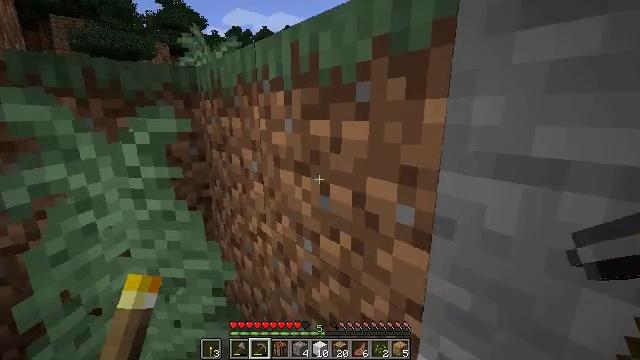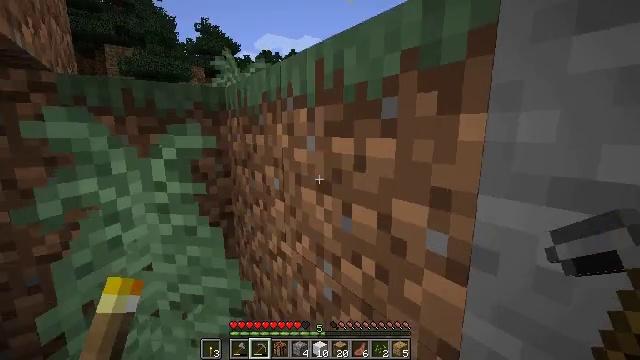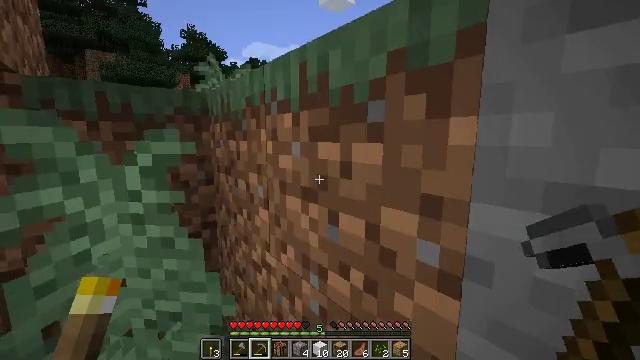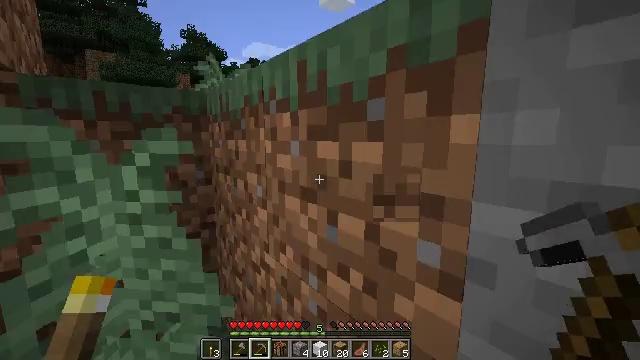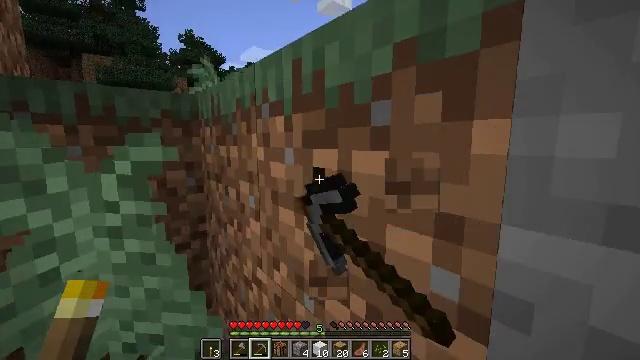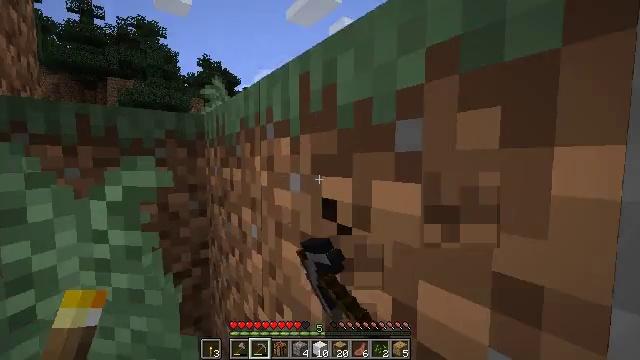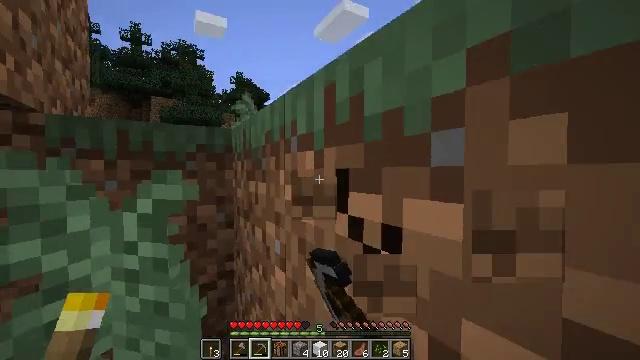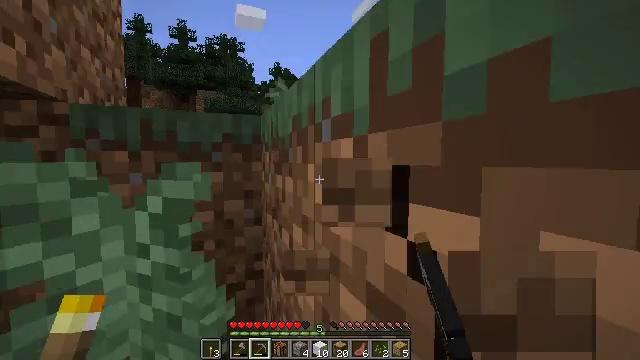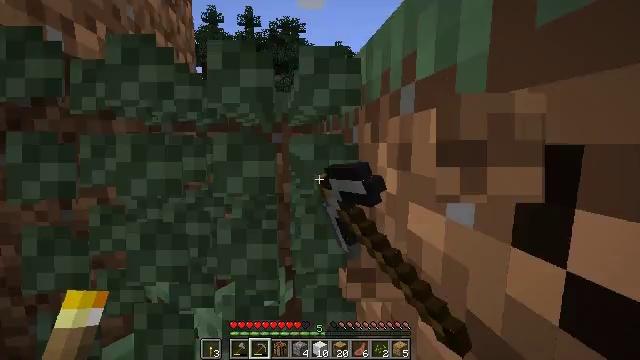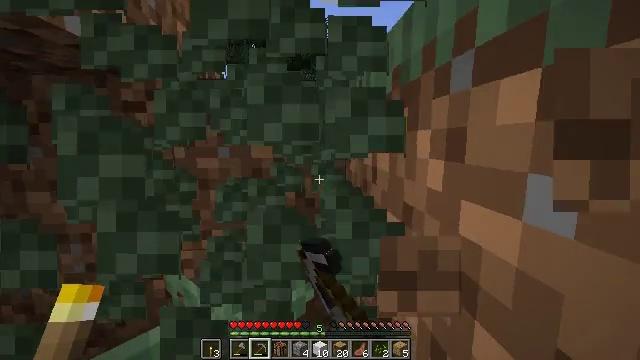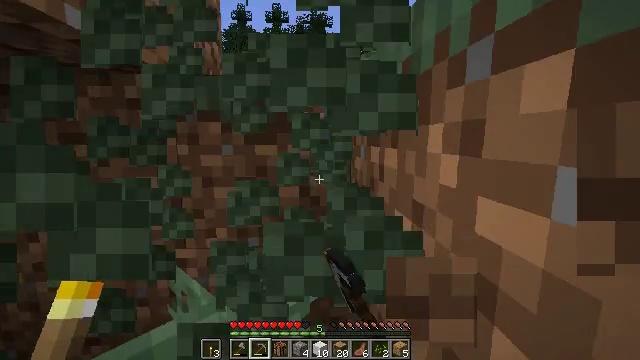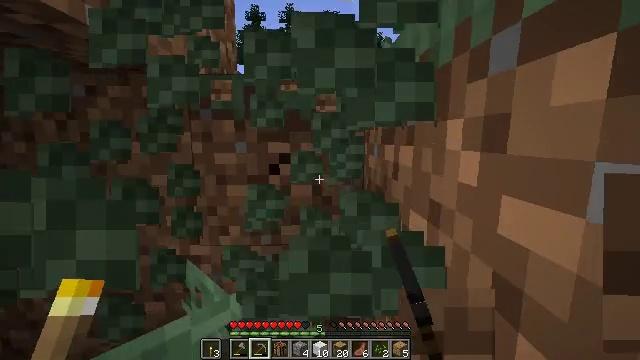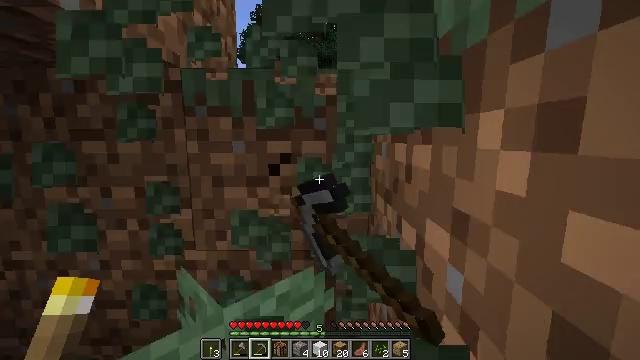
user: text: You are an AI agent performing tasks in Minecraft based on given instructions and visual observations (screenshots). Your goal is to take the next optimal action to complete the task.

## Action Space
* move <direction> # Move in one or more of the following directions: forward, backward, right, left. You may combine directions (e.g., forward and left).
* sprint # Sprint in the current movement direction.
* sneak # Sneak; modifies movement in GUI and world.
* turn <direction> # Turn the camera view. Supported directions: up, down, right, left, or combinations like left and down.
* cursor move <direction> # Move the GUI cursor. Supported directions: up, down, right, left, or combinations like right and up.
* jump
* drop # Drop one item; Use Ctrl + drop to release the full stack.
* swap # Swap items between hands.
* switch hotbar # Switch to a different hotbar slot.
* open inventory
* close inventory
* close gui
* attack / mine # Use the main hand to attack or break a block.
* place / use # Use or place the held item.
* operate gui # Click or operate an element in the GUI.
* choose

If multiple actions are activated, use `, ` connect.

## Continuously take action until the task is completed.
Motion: motion action
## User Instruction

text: Harvest the large fern for decoration.
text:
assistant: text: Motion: turn left and up
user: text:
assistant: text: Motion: turn right and up
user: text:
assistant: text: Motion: attack / mine
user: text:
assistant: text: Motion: move forward, attack / mine
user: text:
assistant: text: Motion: move forward, turn left and up, attack / mine
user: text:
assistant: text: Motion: move forward, turn left and up, attack / mine
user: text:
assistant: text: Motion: move forward, turn left and down, attack / mine
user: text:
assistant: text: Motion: turn left and down, attack / mine
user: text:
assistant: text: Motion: turn left, attack / mine
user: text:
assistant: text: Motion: attack / mine
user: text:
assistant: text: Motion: turn left, attack / mine
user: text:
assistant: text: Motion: move forward, attack / mine
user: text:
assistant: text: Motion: attack / mine